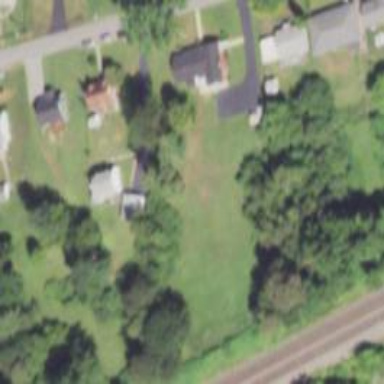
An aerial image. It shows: Driveway.